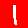
Digit: 1